Question: I've made a simple C# WinForms app, which makes a screen-capture
'''
using System;
using System.Collections.Generic;
using System.Linq;
using System.Text;
using System.Windows.Forms;
using SlimDX.Direct3D9;
using SlimDX;
namespace KMPP
{
public class DxScreenCapture
{
Device d;
public DxScreenCapture()
{
PresentParameters present_params = new PresentParameters();
present_params.Windowed = true;
present_params.SwapEffect = SwapEffect.Discard;
d = new Device(new Direct3D(), 0, DeviceType.Hardware, IntPtr.Zero, CreateFlags.SoftwareVertexProcessing, present_params);
}
public Surface CaptureScreen()
{
Surface s = Surface.CreateOffscreenPlain(d, Screen.PrimaryScreen.Bounds.Width, Screen.PrimaryScreen.Bounds.Height, Format.A8R8G8B8, Pool.Scratch);
d.GetFrontBufferData(0, s);
return s;
}
}
}
'''
now to call it:
'''
using System;
using System.ComponentModel;
using System.Data;
using System.Drawing;
using System.Linq;
using System.Text;
using System.Windows.Forms;
using System.Runtime.InteropServices;
using System.IO;
using System.Collections.Generic;
using System.Collections.ObjectModel;
using SlimDX.Direct3D9;
using SlimDX;
using KMPP;
using System.Diagnostics;
using System.Threading;
namespace dxcapture
{
public partial class Form1 : Form
{
DxScreenCapture sc = new DxScreenCapture();
public Form1()
{
InitializeComponent();
}
private void button1_Click(object sender, EventArgs e)
{
Stopwatch stopwatch = new Stopwatch();
DateTime current = DateTime.Now;
string n = string.Format(@"text-{0:yyyy-MM-dd_hh-mm-ss-tt}.bmp",DateTime.Now);
string directory = (@"C: emp");
string name = (".bmp");
string filename = String.Format("{0:hh-mm-ss}{1}", DateTime.Now, name);
string path = Path.Combine(directory, filename);
stopwatch.Start();
Thread.Sleep(1000);
Surface s = sc.CaptureScreen();
Surface.ToFile(s, path, ImageFileFormat.Bmp);
stopwatch.Stop();
s.Dispose();
textBox1.Text = ("Elapsed:" + stopwatch.Elapsed.TotalMilliseconds);
}
private void button2_Click(object sender, EventArgs e)
{
}
}
}
'''
Everything works fine when I run this app on Windows 7 x64 (it was compiled here)
Unfortunately, when I try to run this app on Windows XP x86 machine - I'm getting following error:

- installed latest DX on WinXP- installed latest SlimDX on WinXP (btw this step solved my previous problem)- installed latest .Net Framework v.4 on WinXP- compiled this app as x86 and used SlimDX.dll x86 for the same reason- I also put slimdx.dll into the same folder where dxcapture.exe (app name) is located
What might be the problem? Does WinXP support Directx9 screen capture?
I've tried to comment-out different code-lines and it seems like "device creation" is the problem.. I mean this line:
'''
d = new Device(new Direct3D(), 0, DeviceType.Hardware, IntPtr.Zero, CreateFlags.SoftwareVertexProcessing, present_params);
'''
WinXP machine has integrated ATI graphics, so, I don't know.. maybe that's the problem, maybe not, but I can't check my program on some other pc.
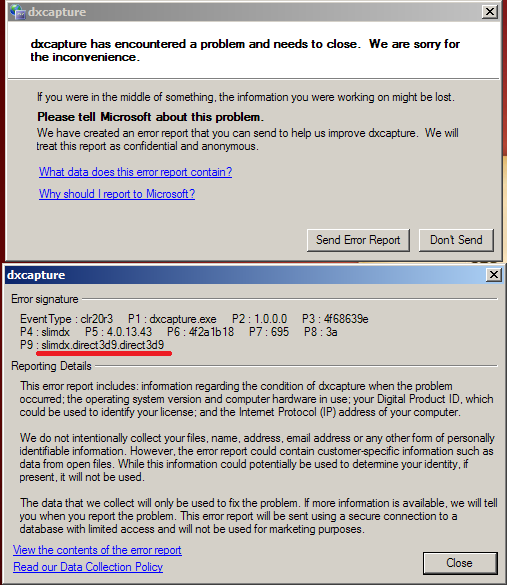
Answer: As mentioned in the bug report you filed, the problem appears to be with your system, whether it be missing DirectX components or your graphics adapter not supporting Direct3D 9. If your card doesn't at least support D3D9, you won't be able to use SlimDX (or any of the other DirectX wrappers) for any kind of rendering.